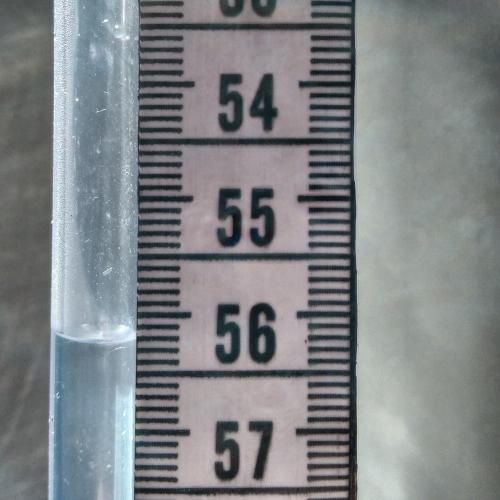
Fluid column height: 56.2 cm